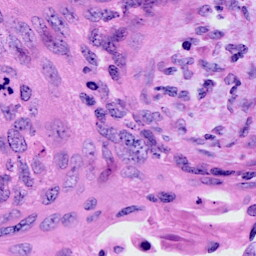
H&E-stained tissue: Cervix